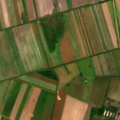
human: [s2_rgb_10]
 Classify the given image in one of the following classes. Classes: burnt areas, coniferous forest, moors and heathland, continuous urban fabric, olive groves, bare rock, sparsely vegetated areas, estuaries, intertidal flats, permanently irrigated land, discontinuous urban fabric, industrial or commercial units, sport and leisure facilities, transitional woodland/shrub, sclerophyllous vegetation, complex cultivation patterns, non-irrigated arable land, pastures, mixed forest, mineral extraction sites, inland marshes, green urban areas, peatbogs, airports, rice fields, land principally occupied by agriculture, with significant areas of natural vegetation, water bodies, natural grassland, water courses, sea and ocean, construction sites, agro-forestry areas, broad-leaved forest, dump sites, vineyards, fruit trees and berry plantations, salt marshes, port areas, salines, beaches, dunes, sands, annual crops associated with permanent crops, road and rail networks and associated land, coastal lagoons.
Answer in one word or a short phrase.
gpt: industrial or commercial units, non-irrigated arable land